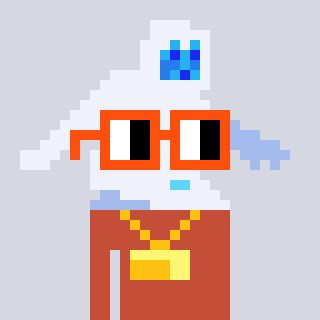
a pixel art character with square orange glasses, a yeti-shaped head and a rust-colored body on a cool background